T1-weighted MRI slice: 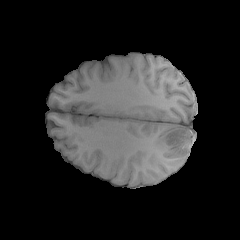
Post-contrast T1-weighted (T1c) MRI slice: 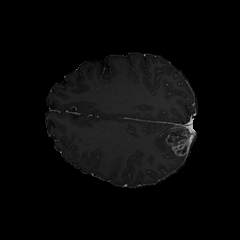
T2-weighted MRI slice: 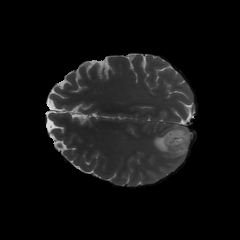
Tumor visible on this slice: yes